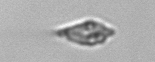
Label: Oxytoxum